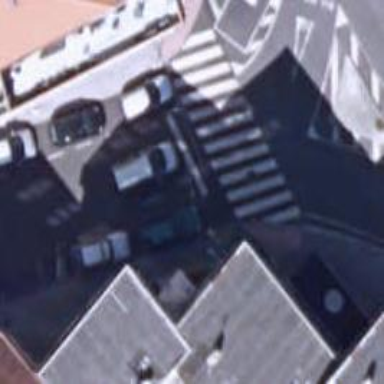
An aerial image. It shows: Marked road crossing.